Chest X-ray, AP view. Patient: 57 years old, sex F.
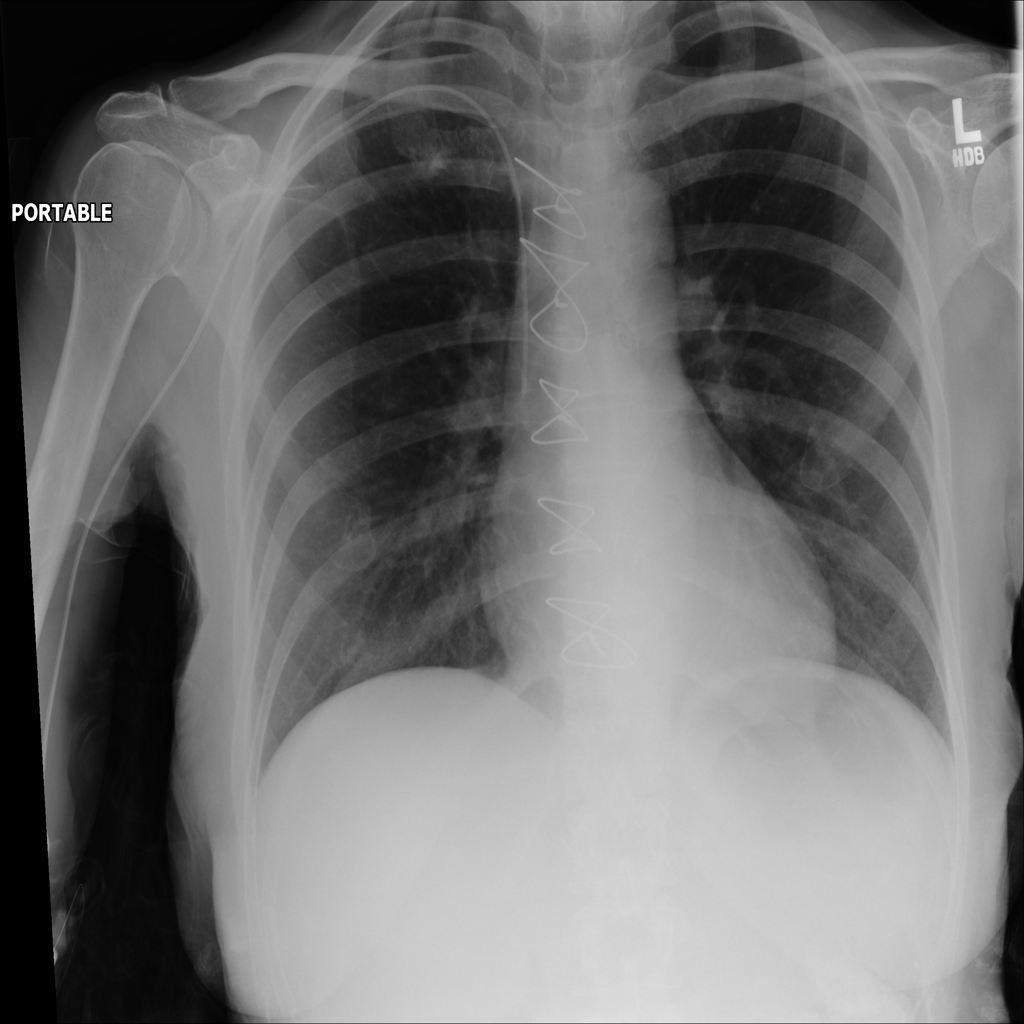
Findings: No Finding